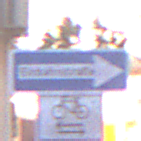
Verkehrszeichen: EinbahnstrasseRechtsweisend
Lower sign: RichtungsangabeDurchPfeile9
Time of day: MorningAfternoon
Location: Outdoor (Urban)
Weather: PartlyCloudy
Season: NotSpecified
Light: Natural